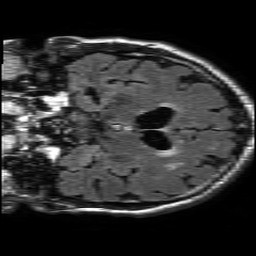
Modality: FLAIR
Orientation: coronal
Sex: male
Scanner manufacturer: philips
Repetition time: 11 s
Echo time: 0.125 s